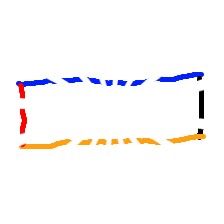
Shape: rectangle